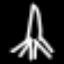
Label: The Eiffel Tower